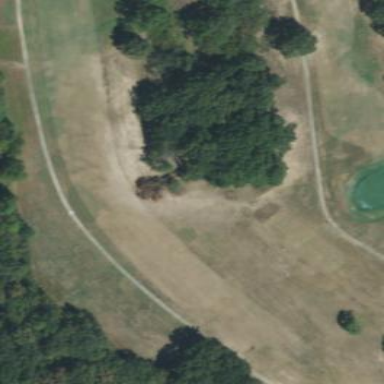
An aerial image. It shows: Golf fairway surrounded by grass.